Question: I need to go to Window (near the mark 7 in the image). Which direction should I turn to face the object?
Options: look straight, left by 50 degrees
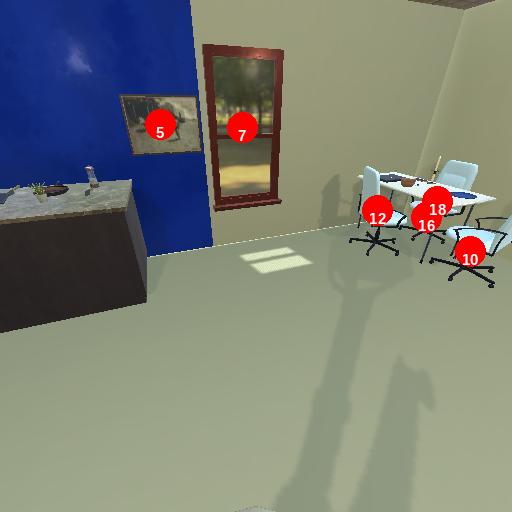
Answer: look straight